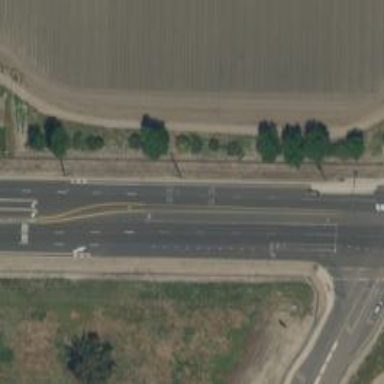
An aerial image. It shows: Primary highway.